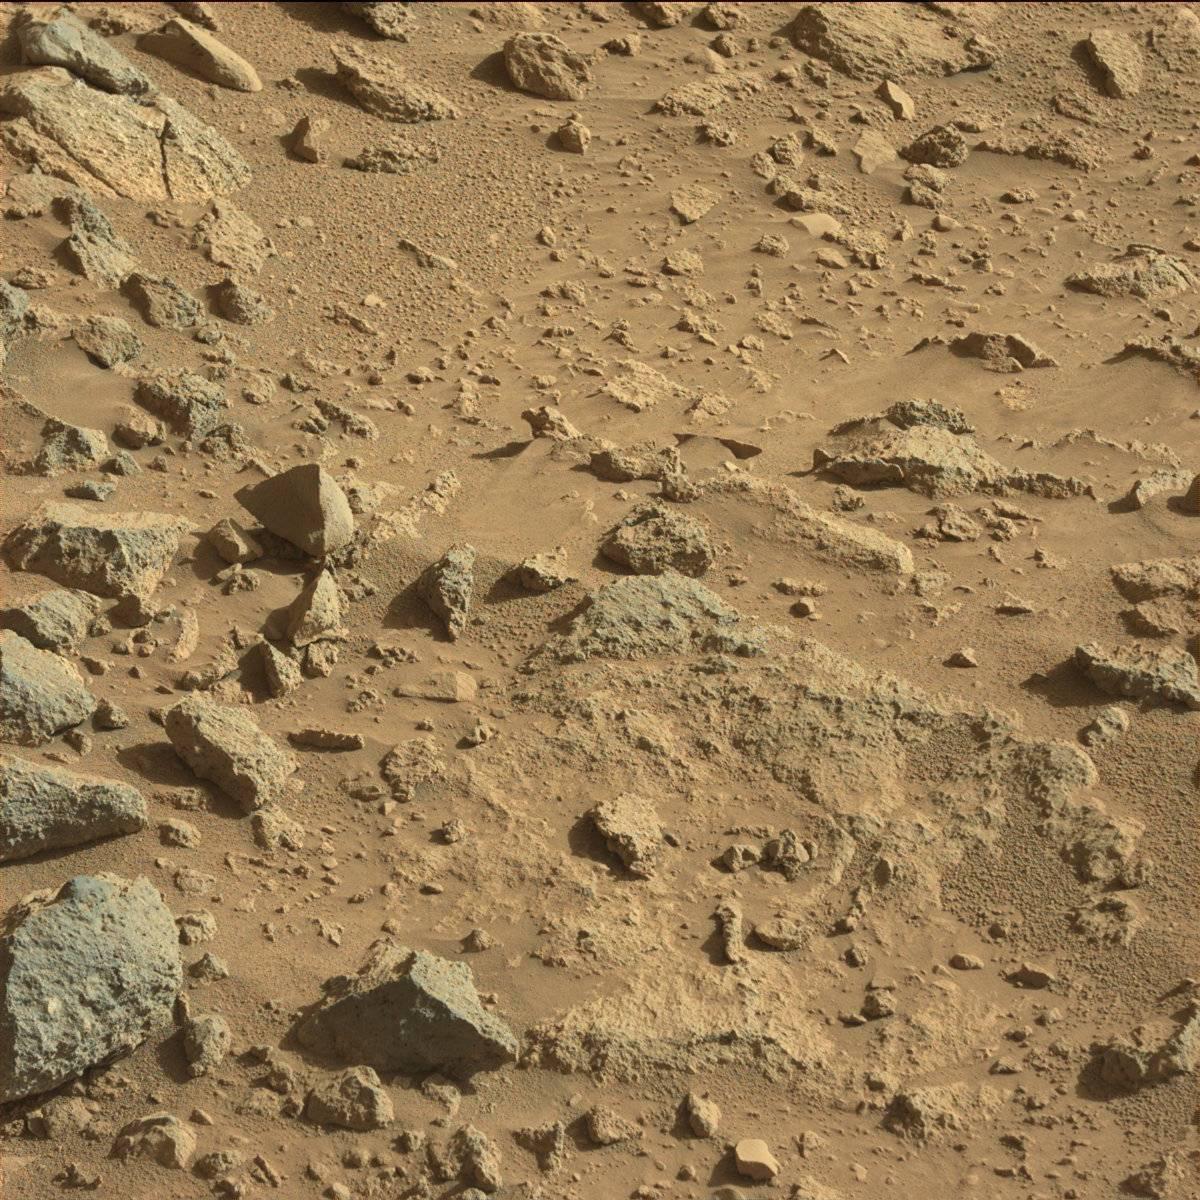
Terrain classes present: Bedrock, Rock, Sand / Soil